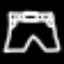
Label: pants